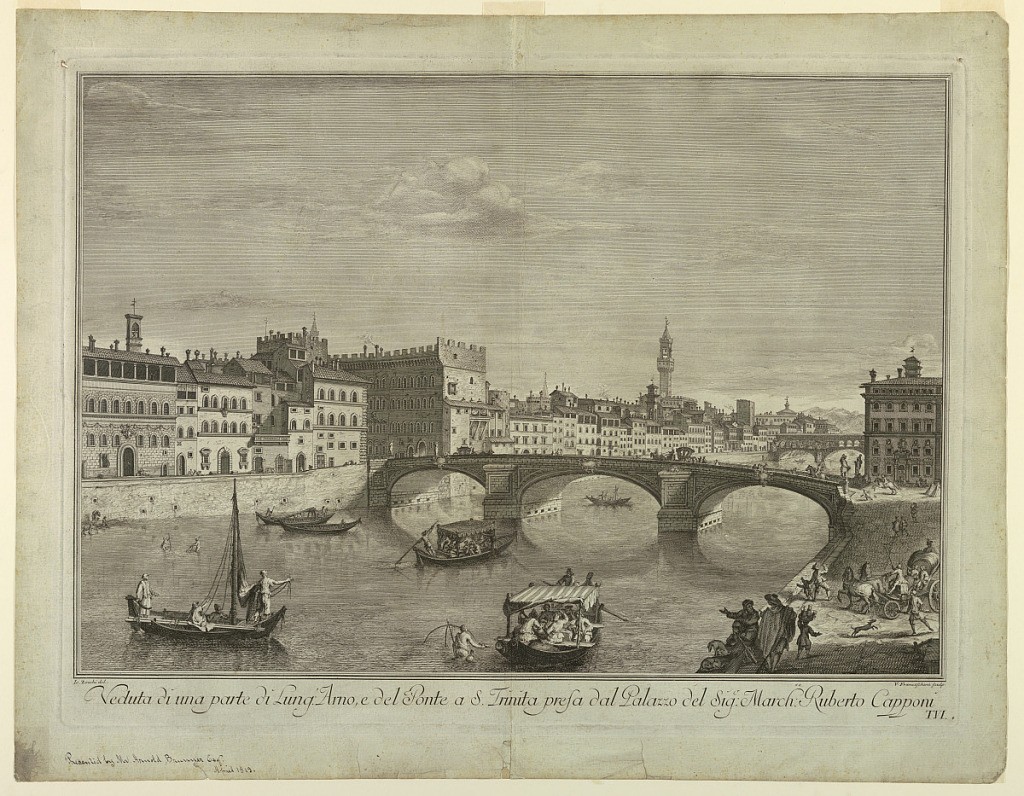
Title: View of the Lungarno and the Ponte Santa Trinita
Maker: Francheschini
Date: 1711–67
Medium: Engraving on off-white laid paper
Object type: Print
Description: Shown from Palazzo Copponi, Lungarno Guiccardini.